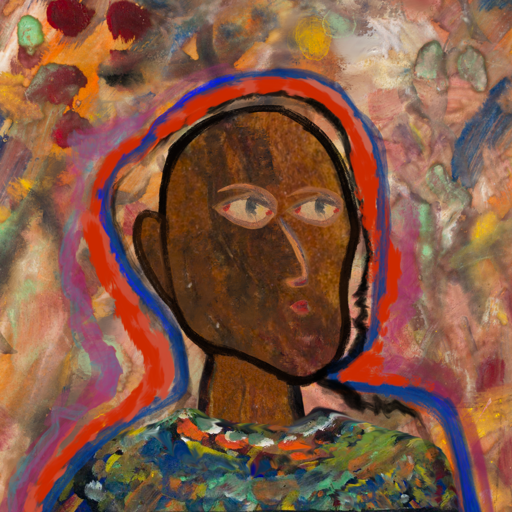
Background: Mother_And_Son_Mother, Head And Neck Side: Mosgoul, Face Side: GypsyMother, Bust: An_Impression, Hair Side: Experience, Head Accessory: Blank, Second Necklace: Blank, Necklace: Blank, Baby: Blank